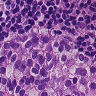
Metastatic tissue present: yes